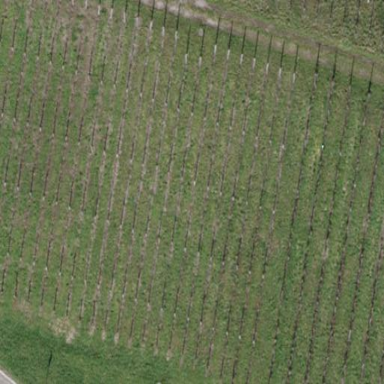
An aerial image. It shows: Vineyard with grape crops.